Question: I use Vim as my terminal editor and one of the things I noticed was that it marks certain words such as 'status' yellow by default. Here's a screenshot:

I'm little confused because I'm not sure whether it's suggesting that I don't use that word in my model object?
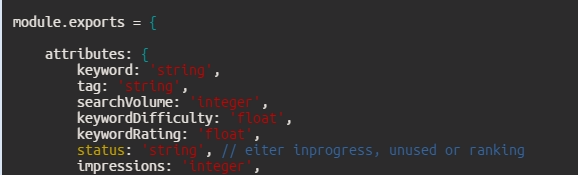
Answer: vim will highlight keywords it recognizes as different colors. While it is possible to use them in some contexts you won't be able to use them in other contexts. Therefore, it is generally recommended that you do not use these reserved words for variables and identifiers in your programs. To see a full list of JavaScript reserved words you can look here: <URL>